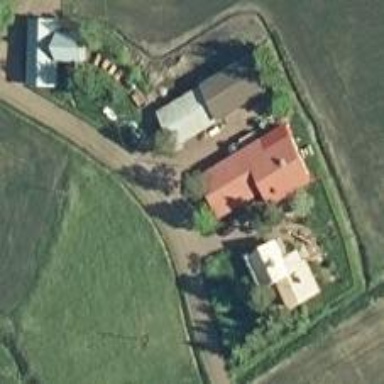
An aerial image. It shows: Farmyard area.